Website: lowes
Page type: review-order
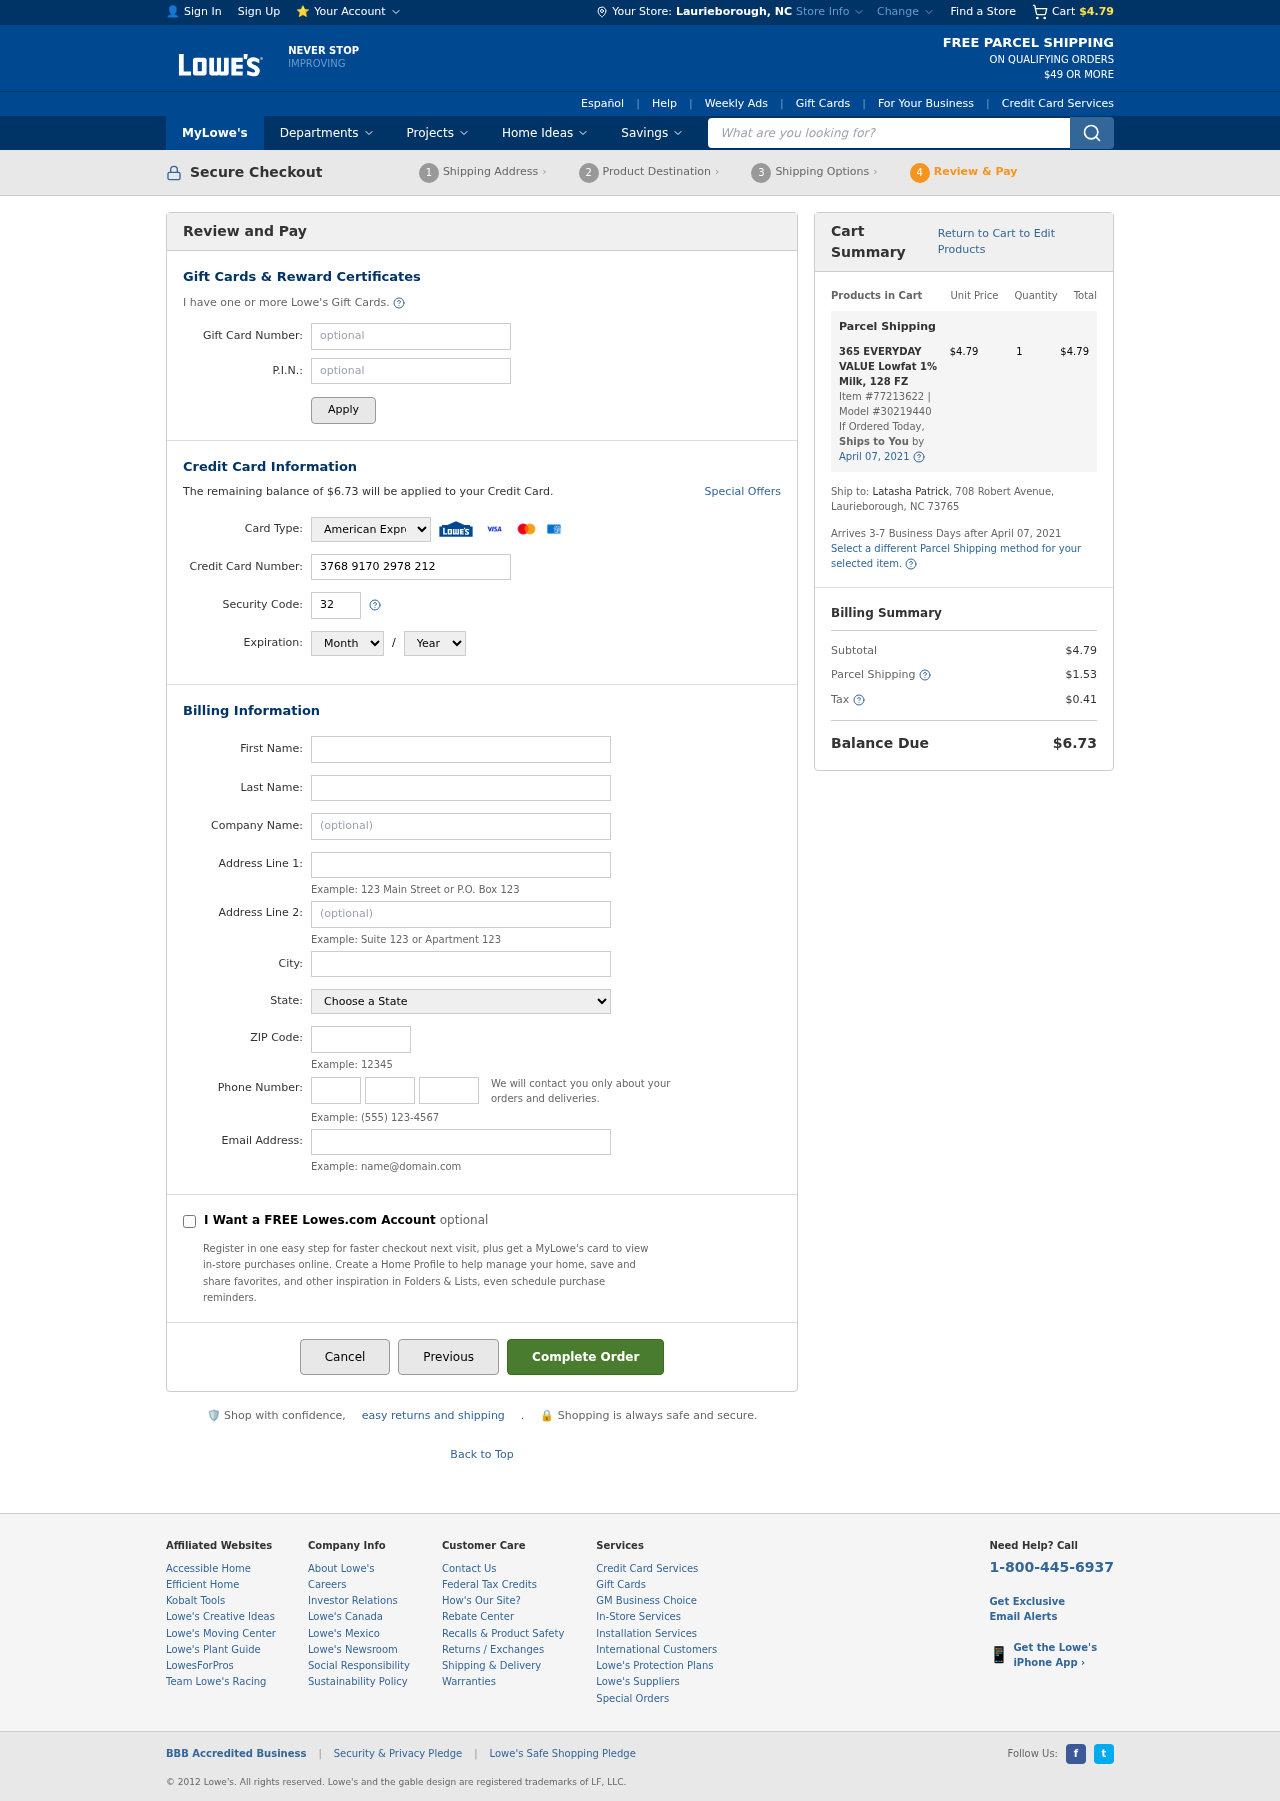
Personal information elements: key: PII_CARD_CVV
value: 3273
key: PII_CARD_EXPIRY_MONTH
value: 08
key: PII_CARD_EXPIRY_YEAR
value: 26
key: PII_CARD_NUMBER
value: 3768 9170 2978 212
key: PII_CARD_TYPE
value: American Express
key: PII_CITY
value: Laurieborough
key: PII_CITY_STATE
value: Laurieborough, NC
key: PII_COMPANY
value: Herrera PLC
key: PII_EMAIL
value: latashapatrick@hotmail.com
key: PII_FIRSTNAME
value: Latasha
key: PII_LASTNAME
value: Patrick
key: PII_PHONE_AREA
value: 315
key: PII_PHONE_PREFIX
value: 419
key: PII_PHONE_SUFFIX
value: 8588
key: PII_POSTCODE
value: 73765
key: PII_STATE
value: North Carolina
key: PII_STREET
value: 708 Robert Avenue
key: PII_STREET2
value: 708 Robert Avenue
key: PII_FULLNAME2
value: Latasha Patrick
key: PII_STATE_ABBR
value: NC
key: PII_POSTCODE_FULL
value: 73765
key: PII_CITY_STATE_ZIP
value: Laurieborough, NC 73765
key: PII_POSTCODE_NUMERIC
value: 73765
Product elements: key: PRODUCT1_NAME
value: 365 EVERYDAY VALUE Lowfat 1% Milk, 128 FZ
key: PRODUCT1_PRICE
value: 4.79
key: PRODUCT1_QUANTITY
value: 1
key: PRODUCT1_ITEM_NUMBER
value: Item #77213622
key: PRODUCT1_MODEL_NUMBER
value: Model #30219440
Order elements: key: ORDER_SUBTOTAL
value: $4.79
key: ORDER_BALANCE_DUE
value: $6.73
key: ORDER_SHIPPING_DATE
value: April 07, 2021
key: ORDER_ITEM_TOTAL
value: $4.79
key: ORDER_SHIPPING_DATE2
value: April 07, 2021
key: ORDER_SHIPPING_COST
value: $1.53
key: ORDER_TAX
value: $0.41
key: ORDER_TOTAL
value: $6.73
Search elements: key: HEADER_SEARCH
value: What are you looking for?